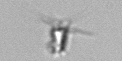
Label: Calciopappus